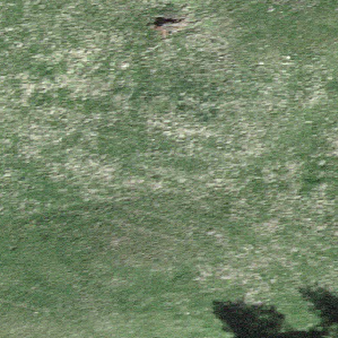
Label: other